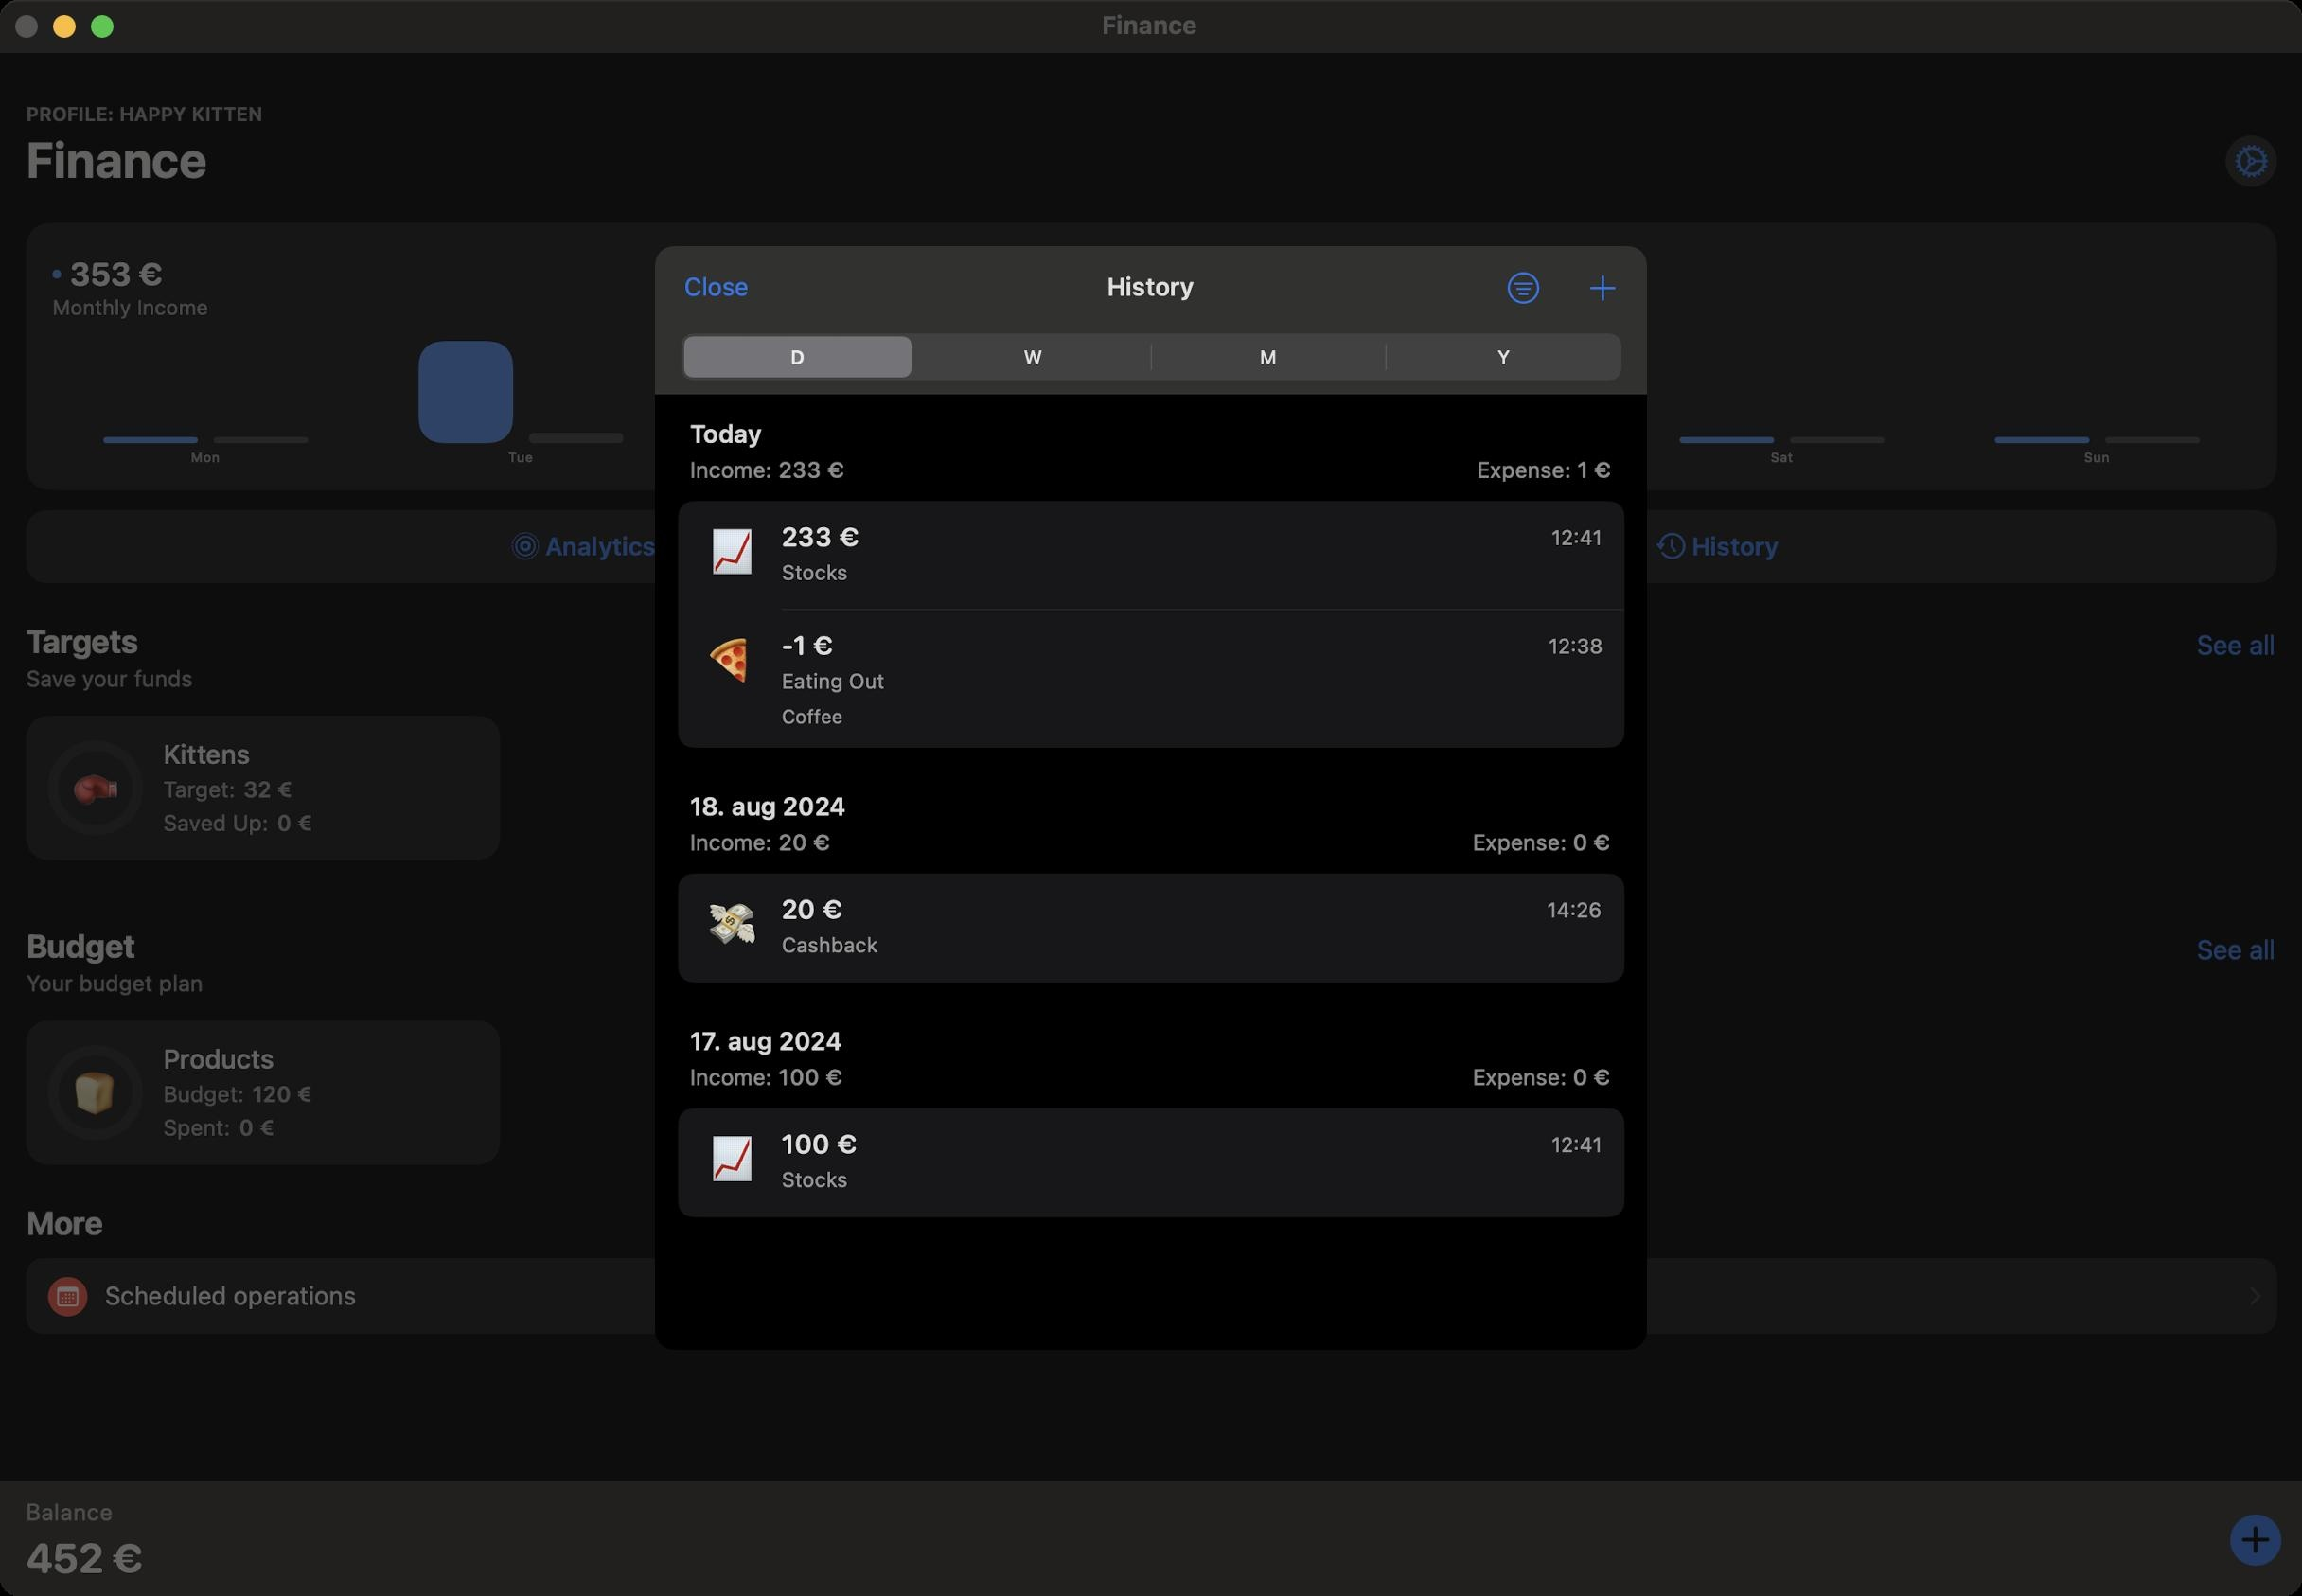
Accessibility tree:
{"name": "Finance", "role": "AXWindow", "description": null, "role_description": "standard window", "value": null, "position": "294.00;94.00", "size": "1216;843", "children": [{"name": null, "role": "AXGroup", "description": null, "role_description": "group", "value": null, "position": "0.00;0.00", "size": "1216;843", "children": [{"name": null, "role": "AXGroup", "description": null, "role_description": "group", "value": null, "position": "0.00;0.00", "size": "1217;843", "children": []}]}, {"name": null, "role": "AXButton", "description": null, "role_description": "close button", "value": null, "position": "7.00;6.00", "size": "14;16", "children": []}, {"name": null, "role": "AXButton", "description": null, "role_description": "zoom button", "value": null, "position": "47.00;6.00", "size": "14;16", "children": [{"name": null, "role": "AXGroup", "description": null, "role_description": "group", "value": null, "position": "47.00;6.00", "size": "14;16", "children": [{"name": null, "role": "AXGroup", "description": null, "role_description": "group", "value": null, "position": "47.00;6.00", "size": "14;16", "children": []}]}]}, {"name": null, "role": "AXButton", "description": null, "role_description": "minimize button", "value": null, "position": "27.00;6.00", "size": "14;16", "children": []}, {"name": null, "role": "AXStaticText", "description": null, "role_description": "text", "value": "Finance", "position": "580.00;5.00", "size": "55;16", "children": []}, {"name": null, "role": "AXSheet", "description": null, "role_description": "sheet", "value": null, "position": "346.00;130.00", "size": "524;583", "children": [{"name": null, "role": "AXGroup", "description": null, "role_description": "group", "value": null, "position": "346.00;130.00", "size": "524;583", "children": [{"name": null, "role": "AXGroup", "description": null, "role_description": "group", "value": null, "position": "346.00;130.00", "size": "524;584", "children": [{"name": null, "role": "AXGroup", "description": null, "role_description": "Nav bar", "value": null, "position": "346.00;130.00", "size": "524;43", "children": [{"name": null, "role": "AXButton", "description": "Close", "role_description": "button", "value": null, "position": "355.24;134.62", "size": "43;34", "children": []}, {"name": null, "role": "AXHeading", "description": "History", "role_description": "heading", "value": null, "position": "584.70;143.86", "size": "47;16", "children": []}, {"name": null, "role": "AXButton", "description": "filter", "role_description": "button", "value": null, "position": "786.44;134.62", "size": "37;34", "children": []}, {"name": null, "role": "AXButton", "description": "Add", "role_description": "button", "value": null, "position": "829.56;134.62", "size": "32;34", "children": []}]}, {"name": null, "role": "AXGroup", "description": null, "role_description": "group", "value": null, "position": "346.00;130.00", "size": "524;584", "children": [{"name": null, "role": "AXGroup", "description": null, "role_description": "group", "value": null, "position": "346.00;130.00", "size": "524;584", "children": [{"name": null, "role": "AXTabGroup", "description": null, "role_description": "tab group", "value": null, "position": "359.86;176.20", "size": "497;25", "children": [{"name": null, "role": "AXRadioButton", "description": "D", "role_description": "tab", "value": 1, "position": "359.86;176.20", "size": "123;25", "children": []}, {"name": null, "role": "AXRadioButton", "description": "W", "role_description": "tab", "value": 0, "position": "483.83;176.20", "size": "124;25", "children": []}, {"name": null, "role": "AXRadioButton", "description": "M", "role_description": "tab", "value": 0, "position": "608.57;176.20", "size": "123;25", "children": []}, {"name": null, "role": "AXRadioButton", "description": "Y", "role_description": "tab", "value": 0, "position": "732.54;176.20", "size": "124;25", "children": []}]}, {"name": null, "role": "AXGroup", "description": null, "role_description": "table", "value": null, "position": "346.00;130.00", "size": "524;584", "children": [{"name": null, "role": "AXHeading", "description": "", "role_description": "heading", "value": null, "position": "346.00;211.62", "size": "524;53", "children": [{"name": null, "role": "AXStaticText", "description": "Today", "role_description": "text", "value": null, "position": "364.48;221.63", "size": "487;15", "children": []}, {"name": null, "role": "AXGroup", "description": null, "role_description": "group", "value": null, "position": "364.48;240.88", "size": "82;15", "children": [{"name": null, "role": "AXStaticText", "description": "Income:", "role_description": "text", "value": null, "position": "364.48;240.88", "size": "44;15", "children": []}, {"name": null, "role": "AXStaticText", "description": "233 €", "role_description": "text", "value": null, "position": "411.45;240.88", "size": "35;15", "children": []}]}, {"name": null, "role": "AXGroup", "description": null, "role_description": "group", "value": null, "position": "780.28;240.88", "size": "72;15", "children": [{"name": null, "role": "AXStaticText", "description": "Expense:", "role_description": "text", "value": null, "position": "780.28;240.88", "size": "50;15", "children": []}, {"name": null, "role": "AXStaticText", "description": "1 €", "role_description": "text", "value": null, "position": "833.41;240.88", "size": "19;15", "children": []}]}]}, {"name": null, "role": "AXGroup", "description": null, "role_description": "group", "value": "", "position": "358.32;264.75", "size": "500;57", "children": [{"name": null, "role": "AXStaticText", "description": "📈, 233 €, 12:41, Stocks", "role_description": "text", "value": "", "position": "358.32;264.75", "size": "500;57", "children": []}]}, {"name": null, "role": "AXGroup", "description": null, "role_description": "group", "value": "", "position": "358.32;322.12", "size": "500;73", "children": [{"name": null, "role": "AXStaticText", "description": "🍕, -1 €, 12:38, Eating Out, Coffee", "role_description": "text", "value": "", "position": "358.32;322.12", "size": "500;73", "children": []}]}, {"name": null, "role": "AXHeading", "description": "", "role_description": "heading", "value": null, "position": "346.00;408.36", "size": "524;53", "children": [{"name": null, "role": "AXStaticText", "description": "18. aug 2024", "role_description": "text", "value": null, "position": "364.48;418.37", "size": "487;15", "children": []}, {"name": null, "role": "AXGroup", "description": null, "role_description": "group", "value": null, "position": "364.48;437.62", "size": "75;15", "children": [{"name": null, "role": "AXStaticText", "description": "Income:", "role_description": "text", "value": null, "position": "364.48;437.62", "size": "44;15", "children": []}, {"name": null, "role": "AXStaticText", "description": "20 €", "role_description": "text", "value": null, "position": "411.45;437.62", "size": "28;15", "children": []}]}, {"name": null, "role": "AXGroup", "description": null, "role_description": "group", "value": null, "position": "777.97;437.62", "size": "74;15", "children": [{"name": null, "role": "AXStaticText", "description": "Expense:", "role_description": "text", "value": null, "position": "777.97;437.62", "size": "50;15", "children": []}, {"name": null, "role": "AXStaticText", "description": "0 €", "role_description": "text", "value": null, "position": "831.10;437.62", "size": "21;15", "children": []}]}]}, {"name": null, "role": "AXGroup", "description": null, "role_description": "group", "value": "", "position": "358.32;461.49", "size": "500;57", "children": [{"name": null, "role": "AXStaticText", "description": "💸, 20 €, 14:26, Cashback", "role_description": "text", "value": "", "position": "358.32;461.49", "size": "500;57", "children": []}]}, {"name": null, "role": "AXHeading", "description": "", "role_description": "heading", "value": null, "position": "346.00;532.33", "size": "524;53", "children": [{"name": null, "role": "AXHeading", "description": "17. aug 2024", "role_description": "heading", "value": null, "position": "364.48;542.34", "size": "487;15", "children": []}, {"name": null, "role": "AXGroup", "description": null, "role_description": "group", "value": null, "position": "364.48;561.59", "size": "81;15", "children": [{"name": null, "role": "AXHeading", "description": "Income:", "role_description": "heading", "value": null, "position": "364.48;561.59", "size": "44;15", "children": []}, {"name": null, "role": "AXHeading", "description": "100 €", "role_description": "heading", "value": null, "position": "411.45;561.59", "size": "35;15", "children": []}]}, {"name": null, "role": "AXGroup", "description": null, "role_description": "group", "value": null, "position": "777.97;561.59", "size": "74;15", "children": [{"name": null, "role": "AXHeading", "description": "Expense:", "role_description": "heading", "value": null, "position": "777.97;561.59", "size": "50;15", "children": []}, {"name": null, "role": "AXHeading", "description": "0 €", "role_description": "heading", "value": null, "position": "831.10;561.59", "size": "21;15", "children": []}]}]}, {"name": null, "role": "AXGroup", "description": null, "role_description": "group", "value": "", "position": "358.32;585.45", "size": "500;57", "children": [{"name": null, "role": "AXStaticText", "description": "📈, 100 €, 12:41, Stocks", "role_description": "text", "value": "", "position": "358.32;585.45", "size": "500;57", "children": []}]}]}]}]}]}]}]}, {"name": "Finance", "role": "AXWindow", "description": null, "role_description": "standard window", "value": null, "position": "294.00;94.00", "size": "1216;843", "children": [{"name": null, "role": "AXGroup", "description": null, "role_description": "group", "value": null, "position": "0.00;0.00", "size": "1216;843", "children": [{"name": null, "role": "AXGroup", "description": null, "role_description": "group", "value": null, "position": "0.00;0.00", "size": "1217;843", "children": []}]}, {"name": null, "role": "AXButton", "description": null, "role_description": "close button", "value": null, "position": "7.00;6.00", "size": "14;16", "children": []}, {"name": null, "role": "AXButton", "description": null, "role_description": "zoom button", "value": null, "position": "47.00;6.00", "size": "14;16", "children": [{"name": null, "role": "AXGroup", "description": null, "role_description": "group", "value": null, "position": "47.00;6.00", "size": "14;16", "children": [{"name": null, "role": "AXGroup", "description": null, "role_description": "group", "value": null, "position": "47.00;6.00", "size": "14;16", "children": []}]}]}, {"name": null, "role": "AXButton", "description": null, "role_description": "minimize button", "value": null, "position": "27.00;6.00", "size": "14;16", "children": []}, {"name": null, "role": "AXStaticText", "description": null, "role_description": "text", "value": "Finance", "position": "580.00;5.00", "size": "55;16", "children": []}, {"name": null, "role": "AXSheet", "description": null, "role_description": "sheet", "value": null, "position": "346.00;130.00", "size": "524;583", "children": [{"name": null, "role": "AXGroup", "description": null, "role_description": "group", "value": null, "position": "346.00;130.00", "size": "524;583", "children": [{"name": null, "role": "AXGroup", "description": null, "role_description": "group", "value": null, "position": "346.00;130.00", "size": "524;584", "children": [{"name": null, "role": "AXGroup", "description": null, "role_description": "Nav bar", "value": null, "position": "346.00;130.00", "size": "524;43", "children": [{"name": null, "role": "AXButton", "description": "Close", "role_description": "button", "value": null, "position": "355.24;134.62", "size": "43;34", "children": []}, {"name": null, "role": "AXHeading", "description": "History", "role_description": "heading", "value": null, "position": "584.70;143.86", "size": "47;16", "children": []}, {"name": null, "role": "AXButton", "description": "filter", "role_description": "button", "value": null, "position": "786.44;134.62", "size": "37;34", "children": []}, {"name": null, "role": "AXButton", "description": "Add", "role_description": "button", "value": null, "position": "829.56;134.62", "size": "32;34", "children": []}]}, {"name": null, "role": "AXGroup", "description": null, "role_description": "group", "value": null, "position": "346.00;130.00", "size": "524;584", "children": [{"name": null, "role": "AXGroup", "description": null, "role_description": "group", "value": null, "position": "346.00;130.00", "size": "524;584", "children": [{"name": null, "role": "AXTabGroup", "description": null, "role_description": "tab group", "value": null, "position": "359.86;176.20", "size": "497;25", "children": [{"name": null, "role": "AXRadioButton", "description": "D", "role_description": "tab", "value": 1, "position": "359.86;176.20", "size": "123;25", "children": []}, {"name": null, "role": "AXRadioButton", "description": "W", "role_description": "tab", "value": 0, "position": "483.83;176.20", "size": "124;25", "children": []}, {"name": null, "role": "AXRadioButton", "description": "M", "role_description": "tab", "value": 0, "position": "608.57;176.20", "size": "123;25", "children": []}, {"name": null, "role": "AXRadioButton", "description": "Y", "role_description": "tab", "value": 0, "position": "732.54;176.20", "size": "124;25", "children": []}]}, {"name": null, "role": "AXGroup", "description": null, "role_description": "table", "value": null, "position": "346.00;130.00", "size": "524;584", "children": [{"name": null, "role": "AXHeading", "description": "", "role_description": "heading", "value": null, "position": "346.00;211.62", "size": "524;53", "children": [{"name": null, "role": "AXStaticText", "description": "Today", "role_description": "text", "value": null, "position": "364.48;221.63", "size": "487;15", "children": []}, {"name": null, "role": "AXGroup", "description": null, "role_description": "group", "value": null, "position": "364.48;240.88", "size": "82;15", "children": [{"name": null, "role": "AXStaticText", "description": "Income:", "role_description": "text", "value": null, "position": "364.48;240.88", "size": "44;15", "children": []}, {"name": null, "role": "AXStaticText", "description": "233 €", "role_description": "text", "value": null, "position": "411.45;240.88", "size": "35;15", "children": []}]}, {"name": null, "role": "AXGroup", "description": null, "role_description": "group", "value": null, "position": "780.28;240.88", "size": "72;15", "children": [{"name": null, "role": "AXStaticText", "description": "Expense:", "role_description": "text", "value": null, "position": "780.28;240.88", "size": "50;15", "children": []}, {"name": null, "role": "AXStaticText", "description": "1 €", "role_description": "text", "value": null, "position": "833.41;240.88", "size": "19;15", "children": []}]}]}, {"name": null, "role": "AXGroup", "description": null, "role_description": "group", "value": "", "position": "358.32;264.75", "size": "500;57", "children": [{"name": null, "role": "AXStaticText", "description": "📈, 233 €, 12:41, Stocks", "role_description": "text", "value": "", "position": "358.32;264.75", "size": "500;57", "children": []}]}, {"name": null, "role": "AXGroup", "description": null, "role_description": "group", "value": "", "position": "358.32;322.12", "size": "500;73", "children": [{"name": null, "role": "AXStaticText", "description": "🍕, -1 €, 12:38, Eating Out, Coffee", "role_description": "text", "value": "", "position": "358.32;322.12", "size": "500;73", "children": []}]}, {"name": null, "role": "AXHeading", "description": "", "role_description": "heading", "value": null, "position": "346.00;408.36", "size": "524;53", "children": [{"name": null, "role": "AXStaticText", "description": "18. aug 2024", "role_description": "text", "value": null, "position": "364.48;418.37", "size": "487;15", "children": []}, {"name": null, "role": "AXGroup", "description": null, "role_description": "group", "value": null, "position": "364.48;437.62", "size": "75;15", "children": [{"name": null, "role": "AXStaticText", "description": "Income:", "role_description": "text", "value": null, "position": "364.48;437.62", "size": "44;15", "children": []}, {"name": null, "role": "AXStaticText", "description": "20 €", "role_description": "text", "value": null, "position": "411.45;437.62", "size": "28;15", "children": []}]}, {"name": null, "role": "AXGroup", "description": null, "role_description": "group", "value": null, "position": "777.97;437.62", "size": "74;15", "children": [{"name": null, "role": "AXStaticText", "description": "Expense:", "role_description": "text", "value": null, "position": "777.97;437.62", "size": "50;15", "children": []}, {"name": null, "role": "AXStaticText", "description": "0 €", "role_description": "text", "value": null, "position": "831.10;437.62", "size": "21;15", "children": []}]}]}, {"name": null, "role": "AXGroup", "description": null, "role_description": "group", "value": "", "position": "358.32;461.49", "size": "500;57", "children": [{"name": null, "role": "AXStaticText", "description": "💸, 20 €, 14:26, Cashback", "role_description": "text", "value": "", "position": "358.32;461.49", "size": "500;57", "children": []}]}, {"name": null, "role": "AXHeading", "description": "", "role_description": "heading", "value": null, "position": "346.00;532.33", "size": "524;53", "children": [{"name": null, "role": "AXHeading", "description": "17. aug 2024", "role_description": "heading", "value": null, "position": "364.48;542.34", "size": "487;15", "children": []}, {"name": null, "role": "AXGroup", "description": null, "role_description": "group", "value": null, "position": "364.48;561.59", "size": "81;15", "children": [{"name": null, "role": "AXHeading", "description": "Income:", "role_description": "heading", "value": null, "position": "364.48;561.59", "size": "44;15", "children": []}, {"name": null, "role": "AXHeading", "description": "100 €", "role_description": "heading", "value": null, "position": "411.45;561.59", "size": "35;15", "children": []}]}, {"name": null, "role": "AXGroup", "description": null, "role_description": "group", "value": null, "position": "777.97;561.59", "size": "74;15", "children": [{"name": null, "role": "AXHeading", "description": "Expense:", "role_description": "heading", "value": null, "position": "777.97;561.59", "size": "50;15", "children": []}, {"name": null, "role": "AXHeading", "description": "0 €", "role_description": "heading", "value": null, "position": "831.10;561.59", "size": "21;15", "children": []}]}]}, {"name": null, "role": "AXGroup", "description": null, "role_description": "group", "value": "", "position": "358.32;585.45", "size": "500;57", "children": [{"name": null, "role": "AXStaticText", "description": "📈, 100 €, 12:41, Stocks", "role_description": "text", "value": "", "position": "358.32;585.45", "size": "500;57", "children": []}]}]}]}]}]}]}]}]}]}